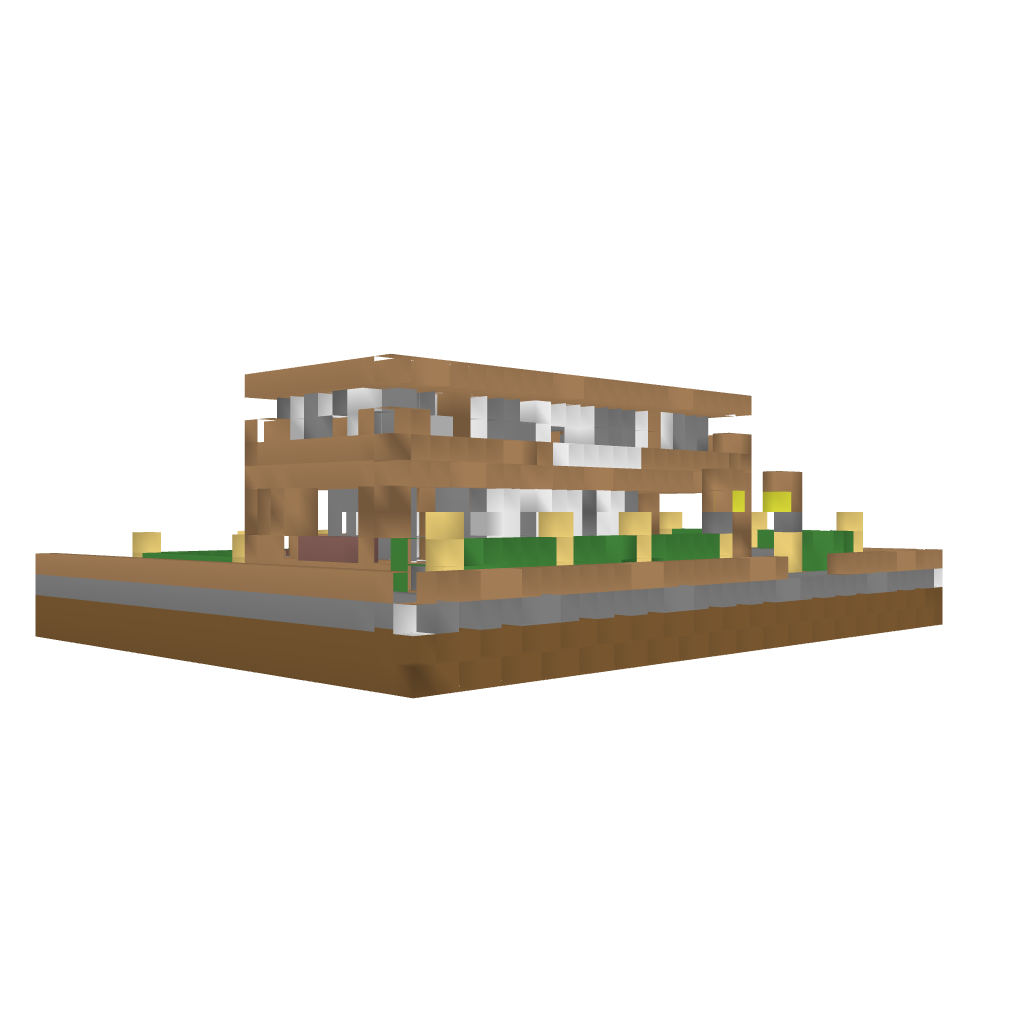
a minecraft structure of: Simple House 02 good quality